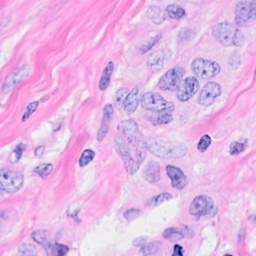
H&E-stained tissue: Breast